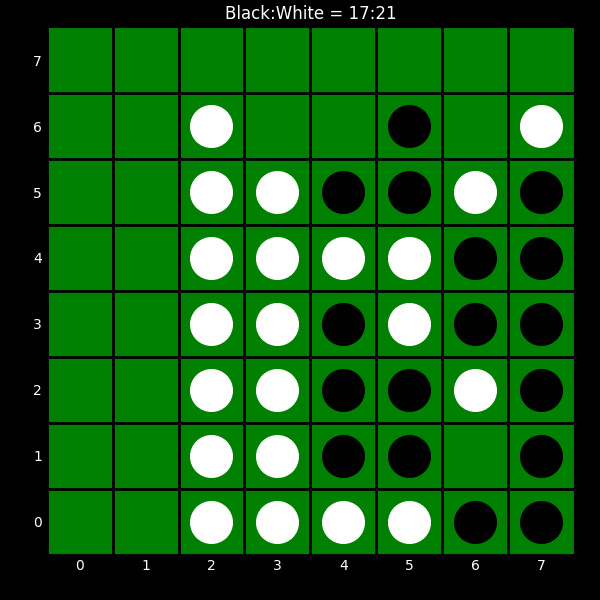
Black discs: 17
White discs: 21